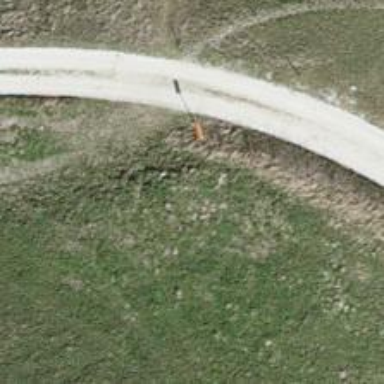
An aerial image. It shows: Pole with roof cover.